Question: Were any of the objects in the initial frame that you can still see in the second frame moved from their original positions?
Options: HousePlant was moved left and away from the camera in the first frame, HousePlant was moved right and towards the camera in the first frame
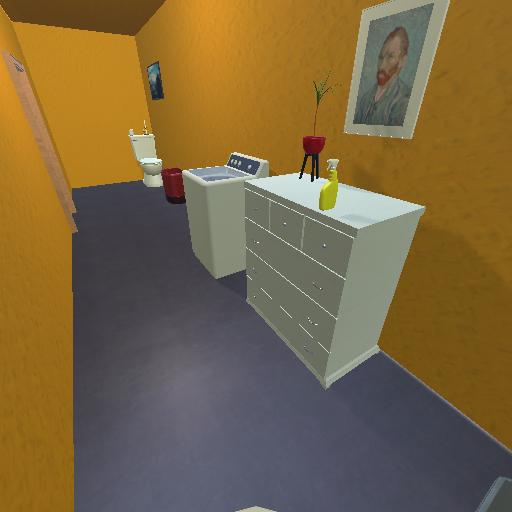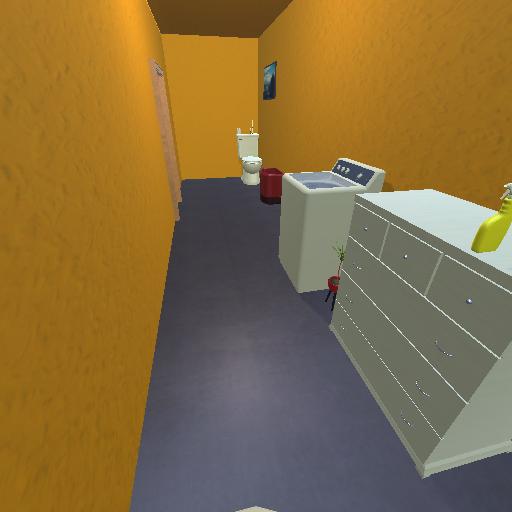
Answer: HousePlant was moved left and away from the camera in the first frame